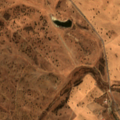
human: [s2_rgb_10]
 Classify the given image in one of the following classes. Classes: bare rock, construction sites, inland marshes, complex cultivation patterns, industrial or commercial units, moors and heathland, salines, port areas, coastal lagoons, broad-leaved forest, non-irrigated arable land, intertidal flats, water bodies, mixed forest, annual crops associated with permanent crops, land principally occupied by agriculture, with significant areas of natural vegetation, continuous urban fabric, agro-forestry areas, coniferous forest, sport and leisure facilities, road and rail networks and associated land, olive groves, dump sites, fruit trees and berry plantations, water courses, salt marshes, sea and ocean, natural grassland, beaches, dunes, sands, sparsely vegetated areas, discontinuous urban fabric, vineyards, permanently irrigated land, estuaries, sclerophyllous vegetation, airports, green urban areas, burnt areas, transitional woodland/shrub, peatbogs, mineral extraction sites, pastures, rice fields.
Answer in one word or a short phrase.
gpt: non-irrigated arable land, complex cultivation patterns, agro-forestry areas